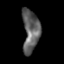
Tissue: lung
Cell type: T cells
Senescence score: 0.2165
Nuclear area (px): 701
Mean DAPI intensity: 96.047